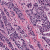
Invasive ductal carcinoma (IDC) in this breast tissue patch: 1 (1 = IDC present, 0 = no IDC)